Field crop: tomato
Growth stage: 2
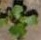
Species: solanum